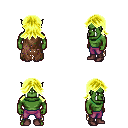
a pixel art fantasy rpg character, male body template, orc, green skin, brown tattered cape, magenta pants, gold loose hair, maroon shoes, four views (front, back, left, right), 2x2 character sprite sheet, small pixel art, hard edges, no anti-aliasing